Interaction volume radius: 10 \u00c5
Interaction volume height: 10 \u00c5
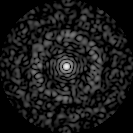
Disorder parameter: 0.8465